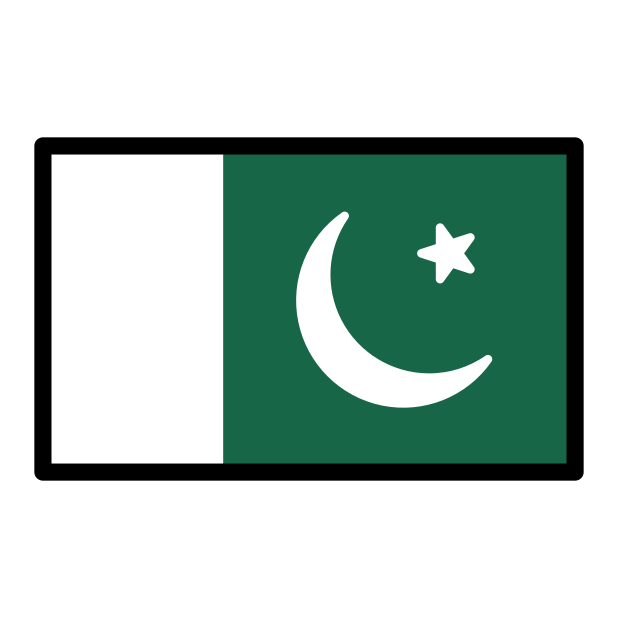
flag: Pakistan